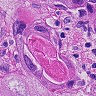
Metastatic tissue present: yes